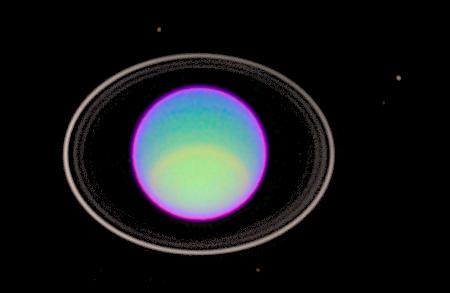
Hubble Captures Detailed Image of Uranus Atmosphere Uranus, Hubble Space Telescope